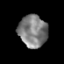
Tissue: prostate
Cell type: Epithelial cells
Senescence score: 0.2288
Nuclear area (px): 901
Mean DAPI intensity: 126.72